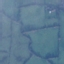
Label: Pasture